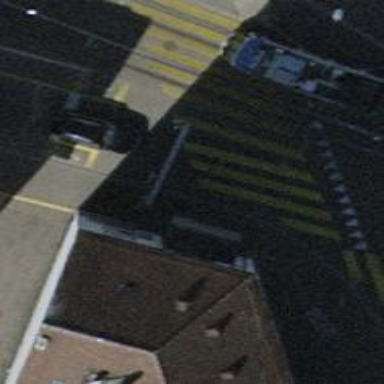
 there are traffic signals and zebra crossing."